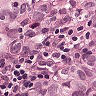
Metastatic tissue present: yes